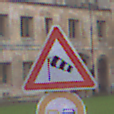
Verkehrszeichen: SeitenwindVonLinks
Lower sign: Ueberholverbot
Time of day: Midday
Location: Outdoor (Urban)
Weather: Overcast
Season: NotSpecified
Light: Natural